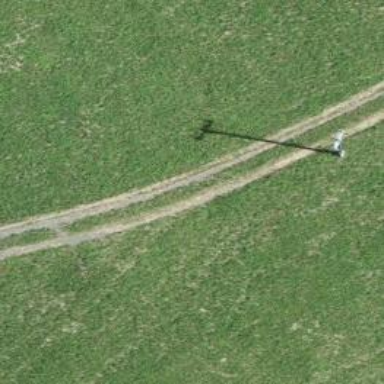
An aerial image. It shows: Track with grade 3 surface.